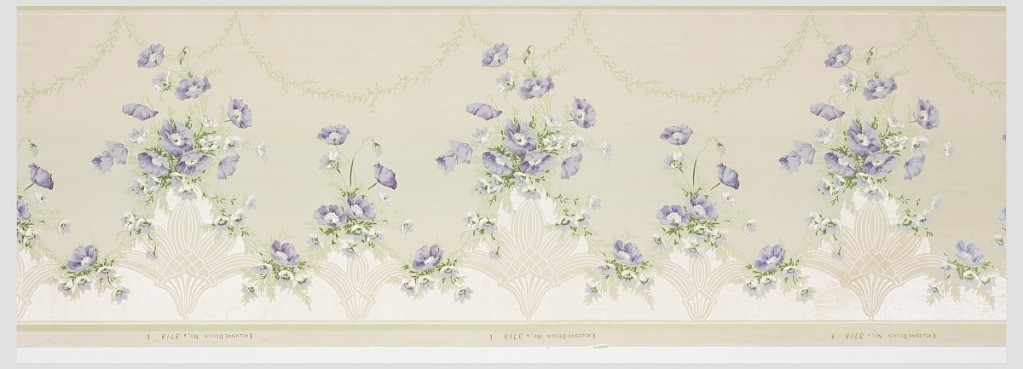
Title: Frieze
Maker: Maxwell & Co., S.A., Chicago, Illinois, USA
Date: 1905–1915
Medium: Machine-printed paper
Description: A repeating design of alternating large and small mica vases filled with bouquets of lavender flowers, connected by complementary floral vines, upon an ivory fading celedon back to ivory background contained within celedon and mica borders.